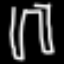
Label: pants